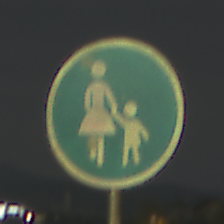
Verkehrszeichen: Gehweg
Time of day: Night
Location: Outdoor (Urban)
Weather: PartlyCloudy
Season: NotSpecified
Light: Artificial